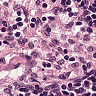
Metastatic tissue present: no